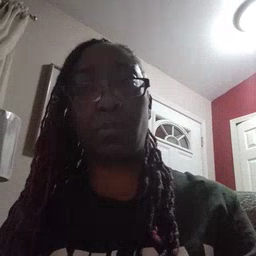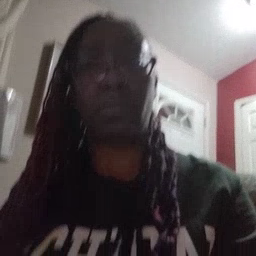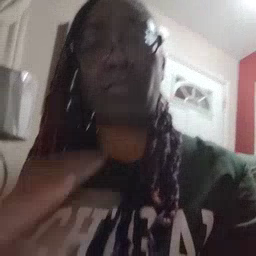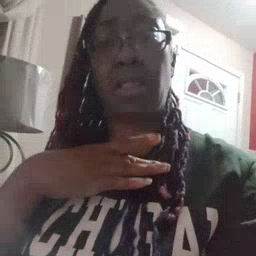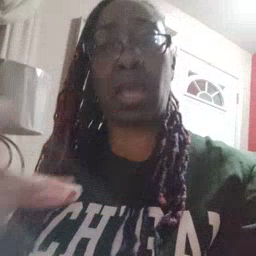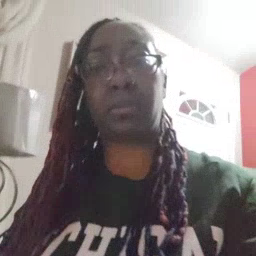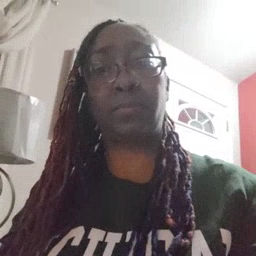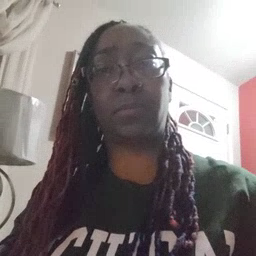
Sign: like